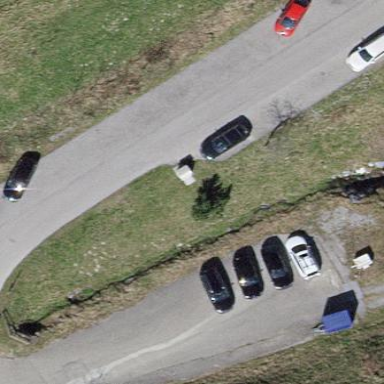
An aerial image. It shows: Parking area.